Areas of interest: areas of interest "Business Office Building"
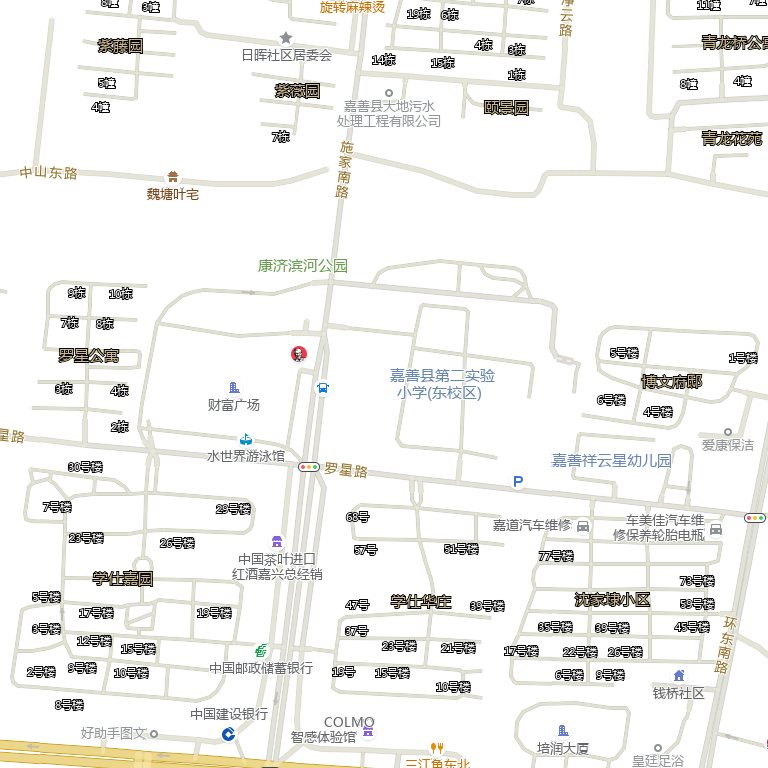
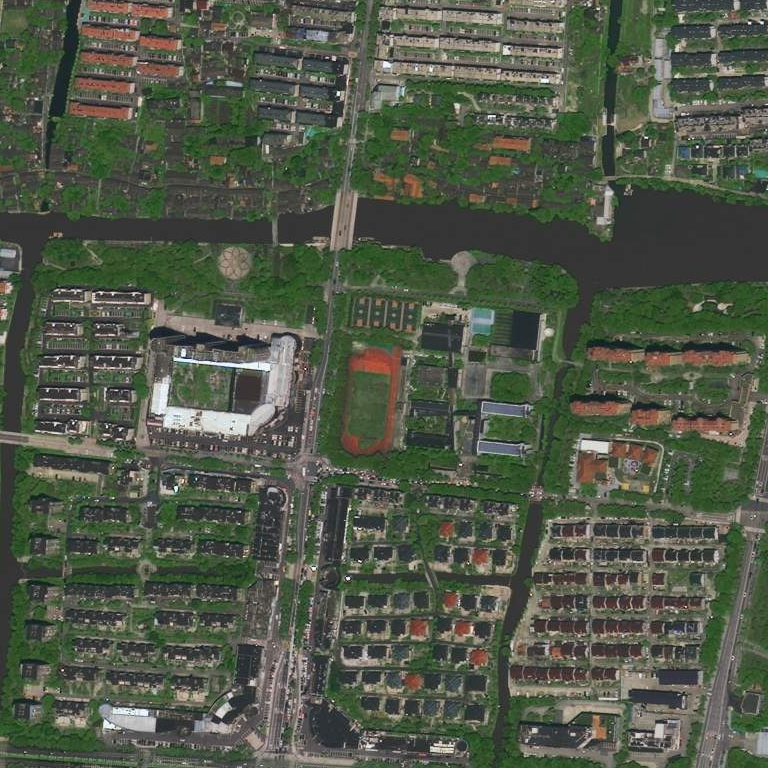